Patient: sex F, age 72
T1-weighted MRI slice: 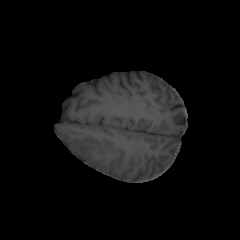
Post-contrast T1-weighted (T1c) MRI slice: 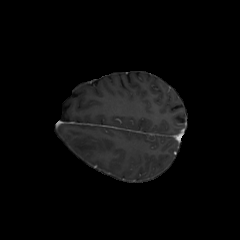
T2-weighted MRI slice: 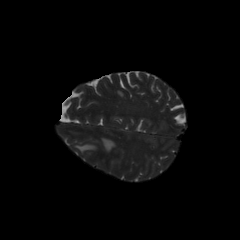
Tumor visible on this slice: yes
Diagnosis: Glioblastoma, IDH-wildtype
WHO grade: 4